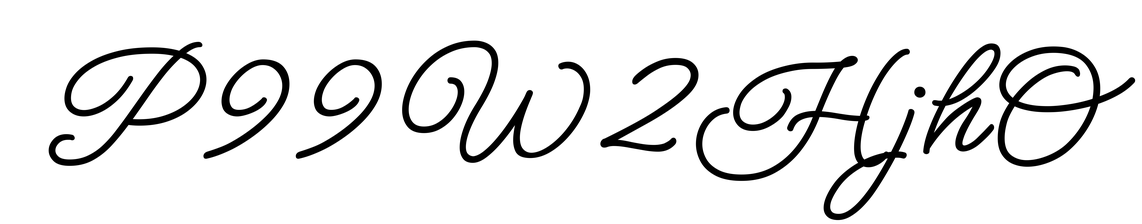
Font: MeowScript-Regular